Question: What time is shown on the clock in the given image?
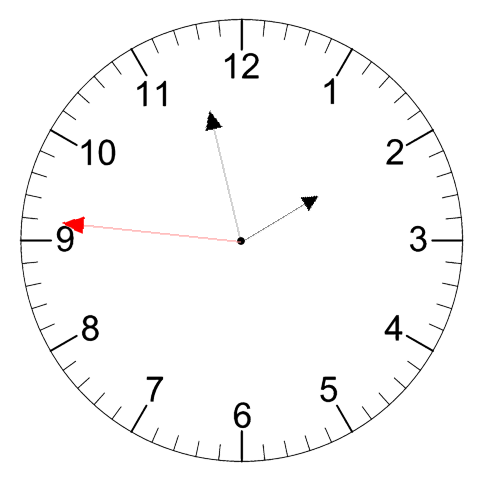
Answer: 01:57:46